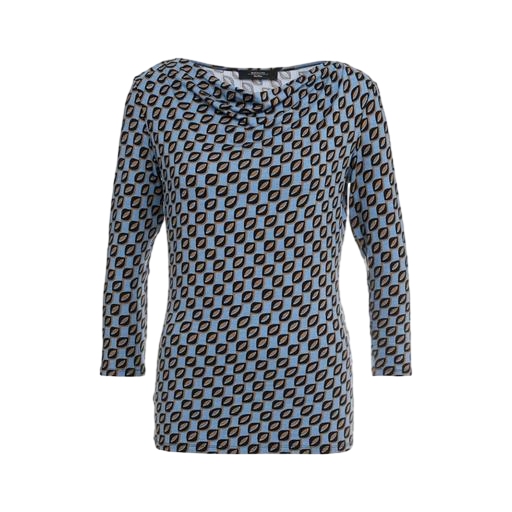
blue printed three-quarter sleeve, blue geo-print top, blue printed cowl neck top, white background